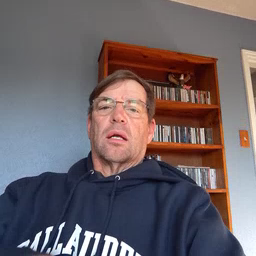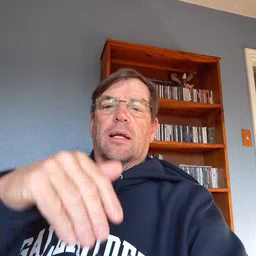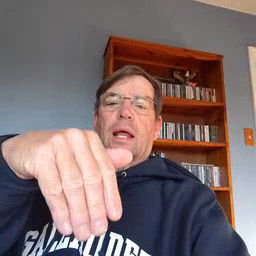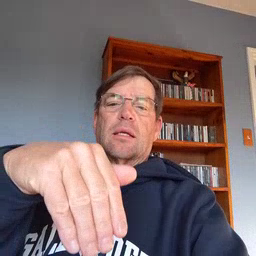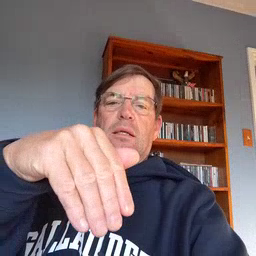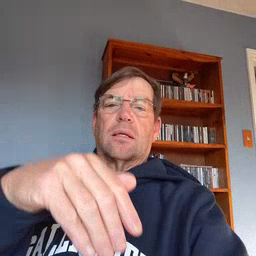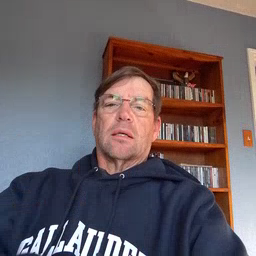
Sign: night